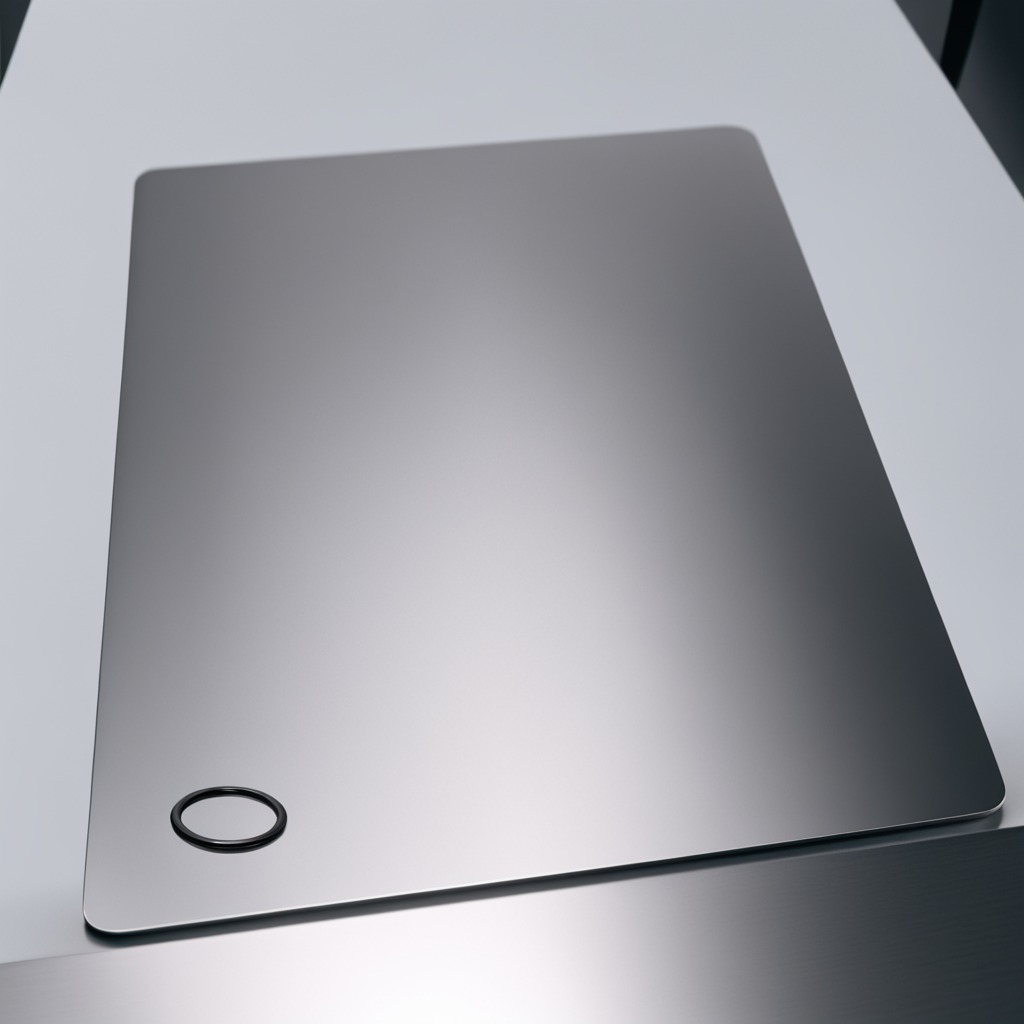
A rubber O-ring lies on the stainless steel table.